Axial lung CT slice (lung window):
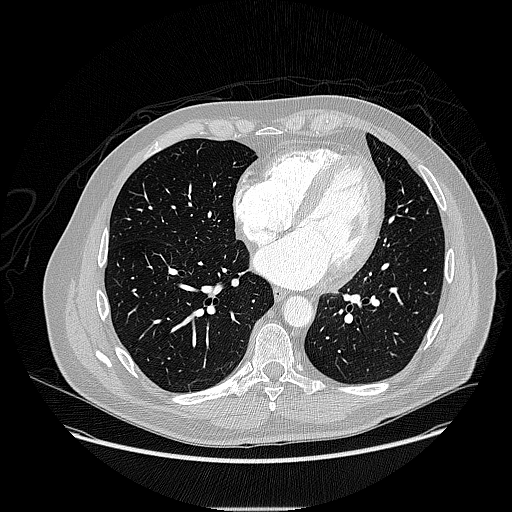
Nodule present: no